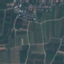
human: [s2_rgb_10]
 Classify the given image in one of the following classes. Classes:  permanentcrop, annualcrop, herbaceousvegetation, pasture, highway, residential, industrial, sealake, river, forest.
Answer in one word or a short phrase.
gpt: PermanentCrop